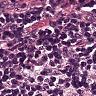
Metastatic tissue present: no